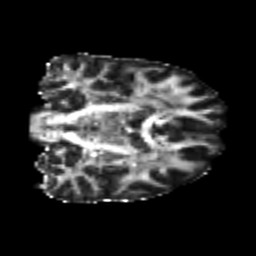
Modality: FA
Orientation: coronal
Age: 25
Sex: male
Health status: healthy
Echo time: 0.074 s